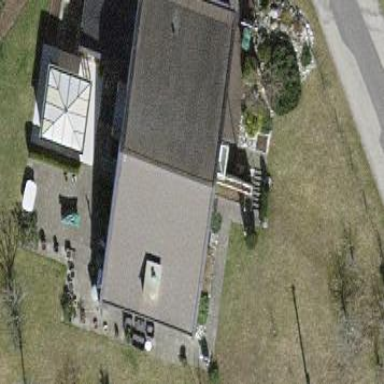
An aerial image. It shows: Detached building with gabled roof.